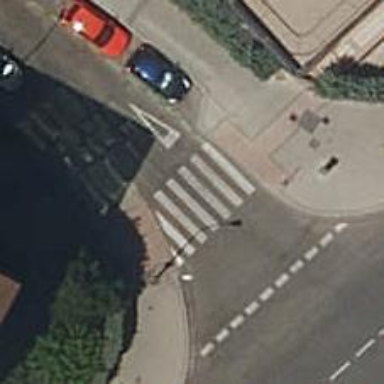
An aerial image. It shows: Marked road crossing.